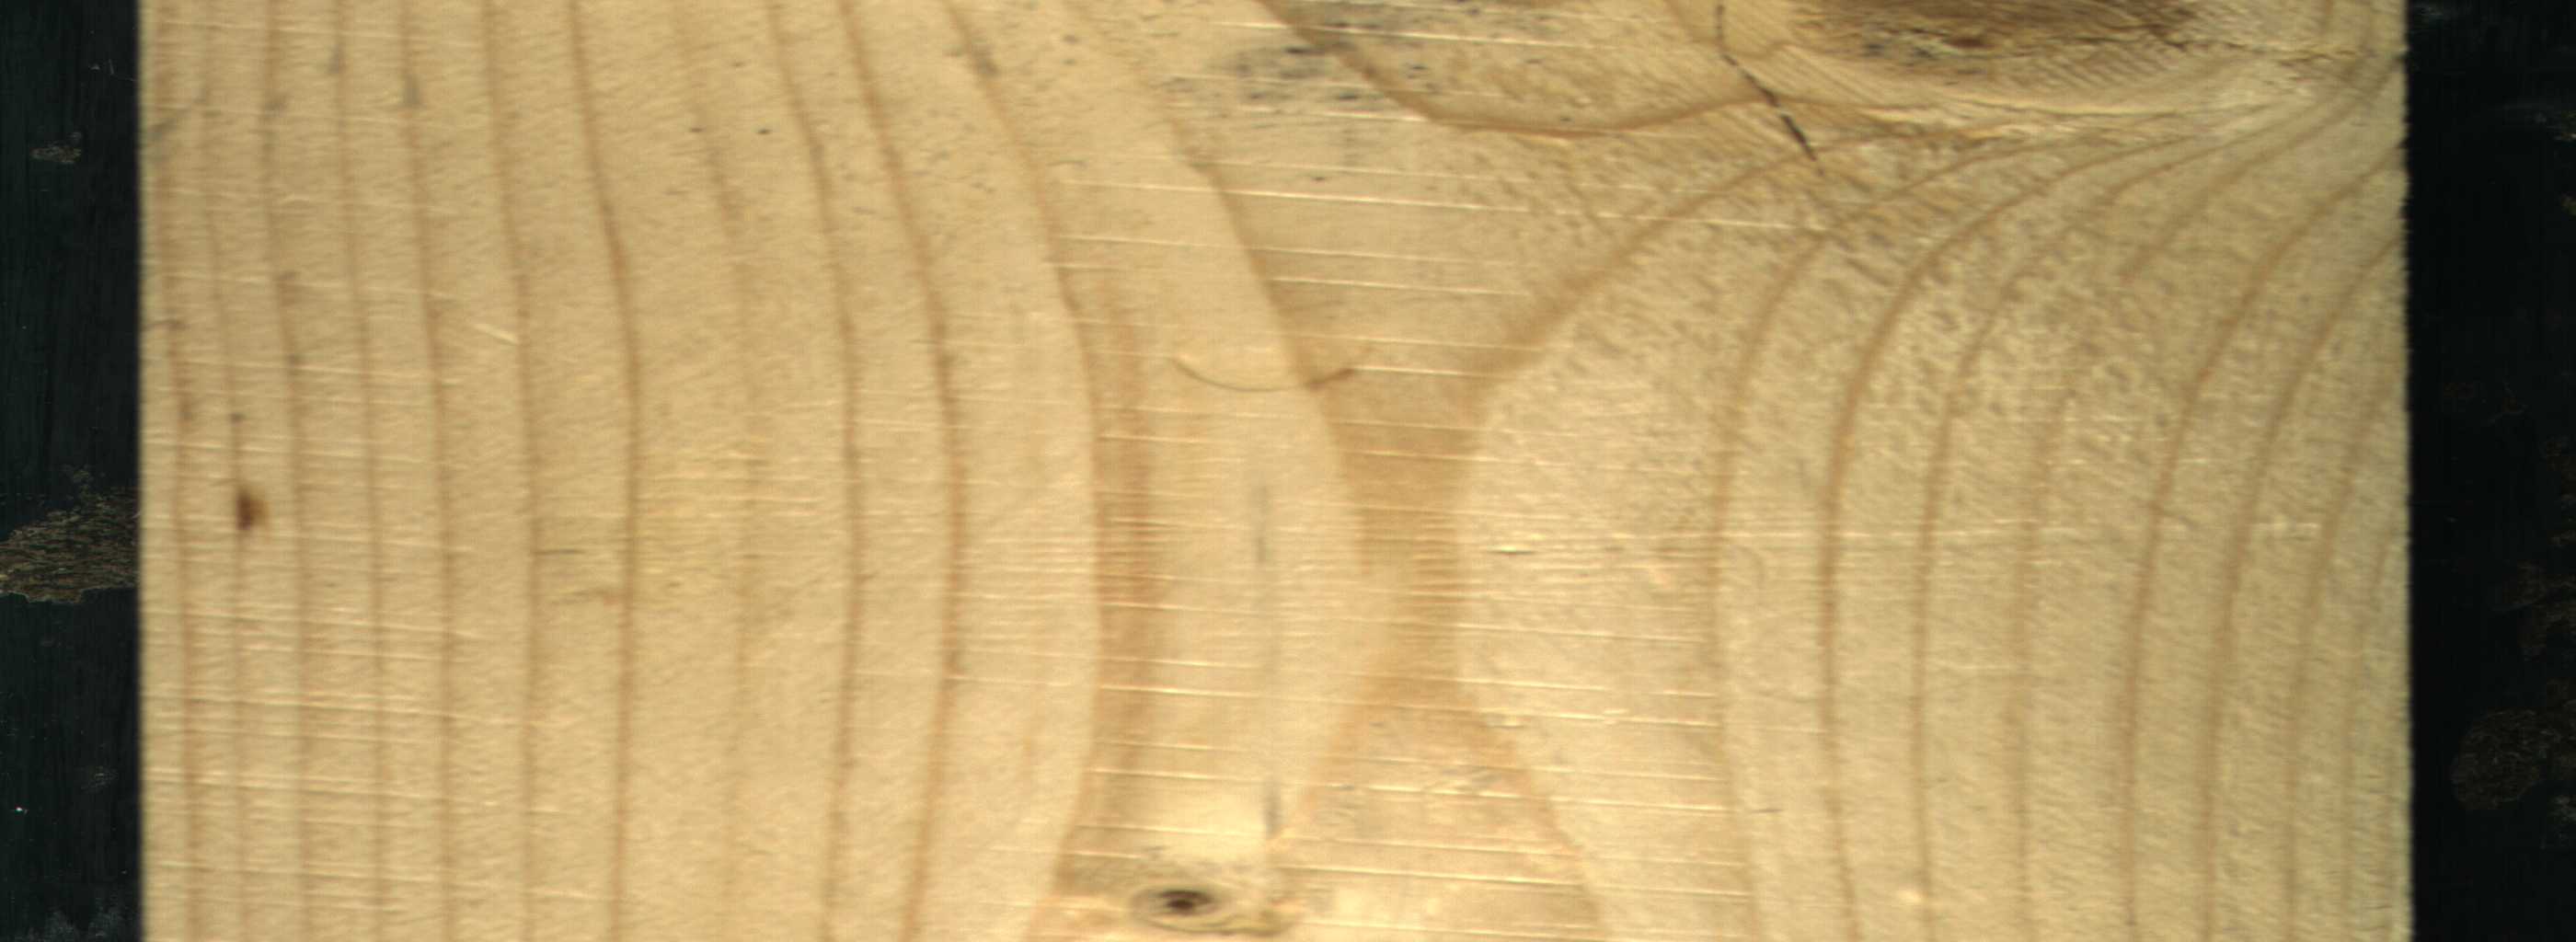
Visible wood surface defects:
resin
Crack
Live_Knot
Live_Knot